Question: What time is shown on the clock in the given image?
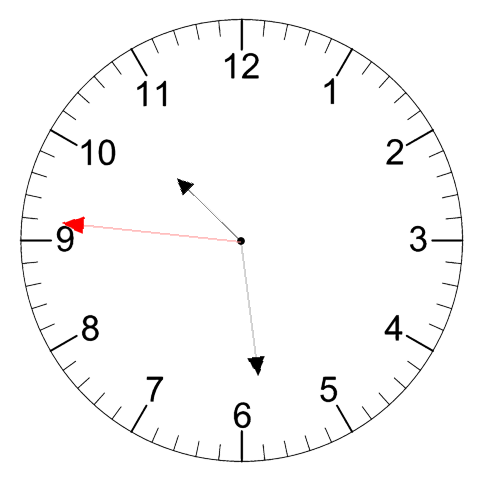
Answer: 10:28:46